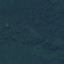
Land use / land cover class: Forest